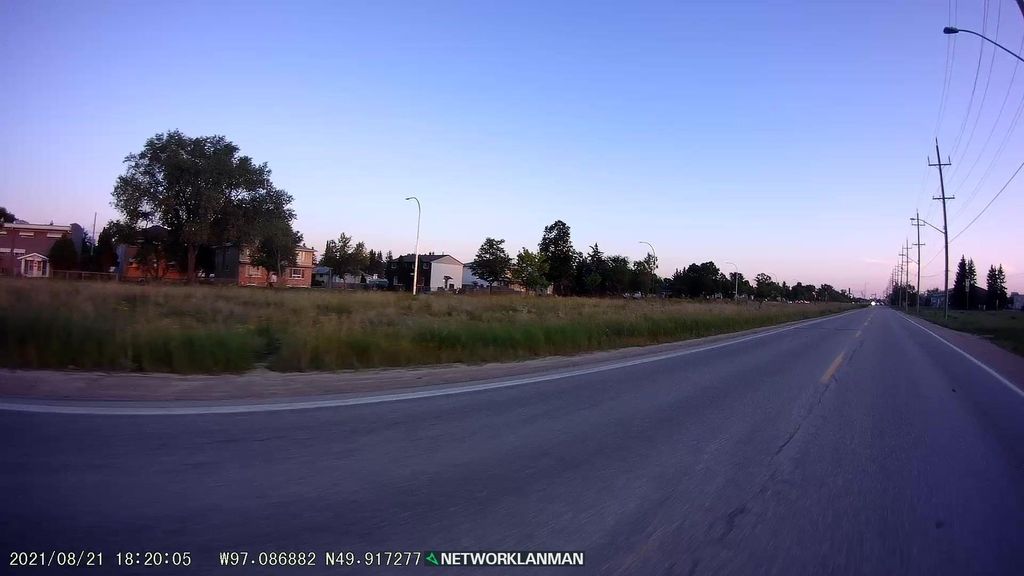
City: winnipeg